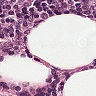
Metastatic tissue present: no